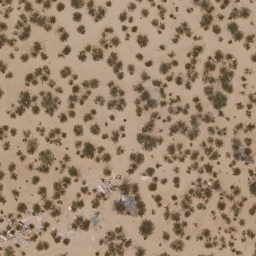
Label: chaparral